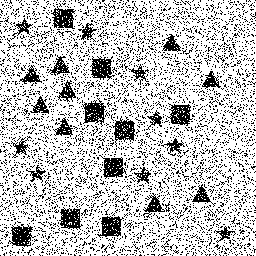
Squares: 9
Triangles: 9
Stars: 9
Total shapes: 27